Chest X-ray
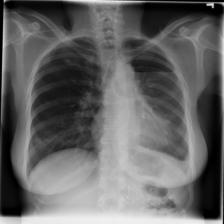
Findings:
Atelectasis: negative
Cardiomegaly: negative
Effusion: negative
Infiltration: negative
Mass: negative
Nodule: positive
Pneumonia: negative
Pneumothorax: negative
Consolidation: negative
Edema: negative
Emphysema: negative
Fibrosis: negative
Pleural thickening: negative
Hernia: negative